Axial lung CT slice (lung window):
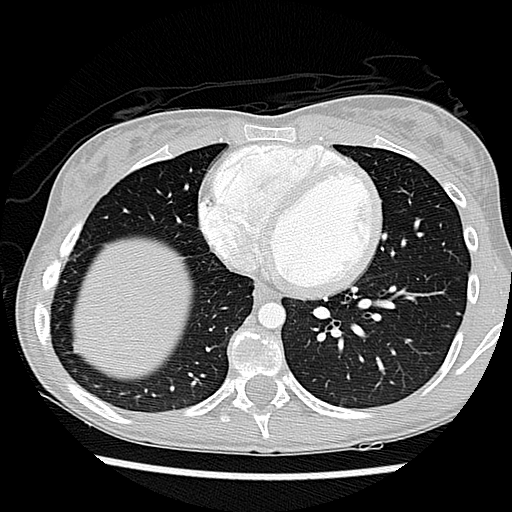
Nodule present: no